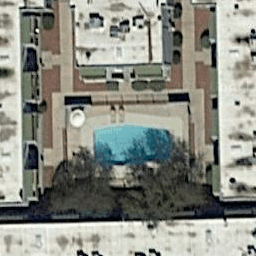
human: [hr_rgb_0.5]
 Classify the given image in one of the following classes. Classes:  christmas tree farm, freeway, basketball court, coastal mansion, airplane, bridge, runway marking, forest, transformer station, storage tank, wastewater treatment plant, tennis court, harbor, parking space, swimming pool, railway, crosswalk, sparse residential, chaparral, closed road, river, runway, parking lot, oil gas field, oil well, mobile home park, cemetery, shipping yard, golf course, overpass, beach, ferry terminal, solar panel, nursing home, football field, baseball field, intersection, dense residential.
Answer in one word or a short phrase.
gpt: swimming pool